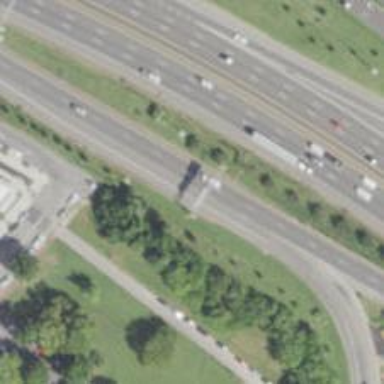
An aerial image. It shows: Motorway link.